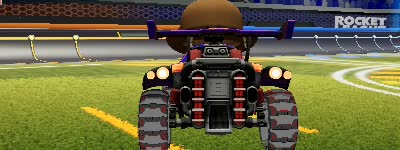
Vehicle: octane